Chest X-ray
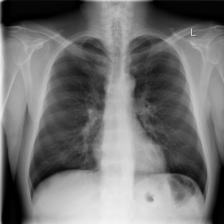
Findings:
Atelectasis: negative
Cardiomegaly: negative
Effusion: negative
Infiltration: negative
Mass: negative
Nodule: negative
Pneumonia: negative
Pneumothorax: negative
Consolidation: negative
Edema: negative
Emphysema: negative
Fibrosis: negative
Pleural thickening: negative
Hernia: negative